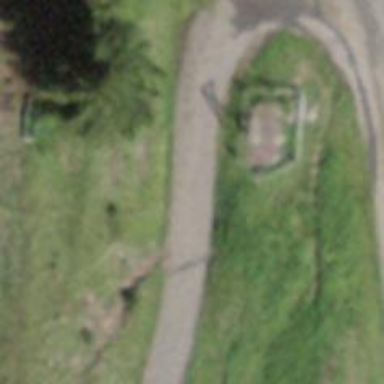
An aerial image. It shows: Wayside cross with historic significance.